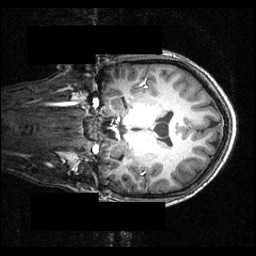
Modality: T1w
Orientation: coronal
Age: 16
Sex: male
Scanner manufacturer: siemens
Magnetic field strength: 3.951 T
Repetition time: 1.5 s
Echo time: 0.00335 s